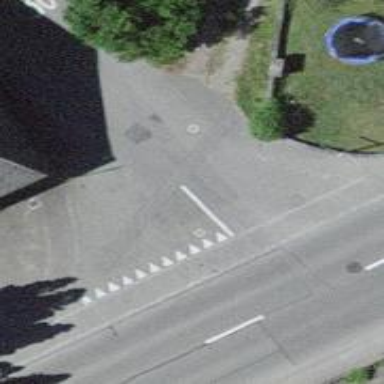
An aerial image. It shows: Road with "give way" sign.